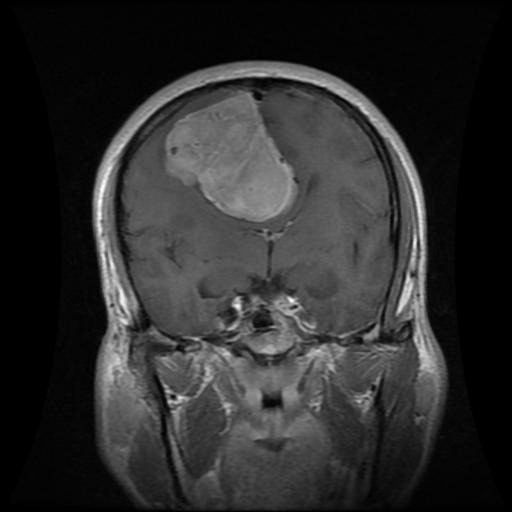
Label: meningioma